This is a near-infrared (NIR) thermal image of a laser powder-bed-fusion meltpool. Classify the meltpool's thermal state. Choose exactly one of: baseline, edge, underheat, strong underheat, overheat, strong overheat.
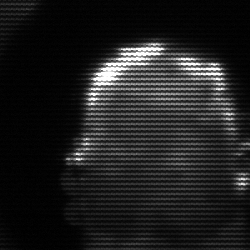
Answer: baseline